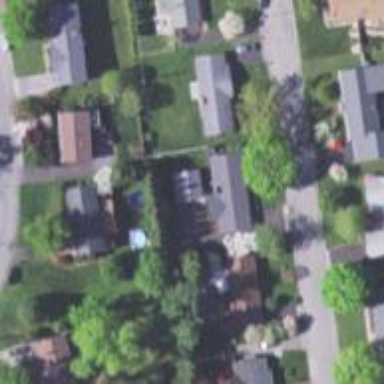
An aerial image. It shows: Neighborhood.